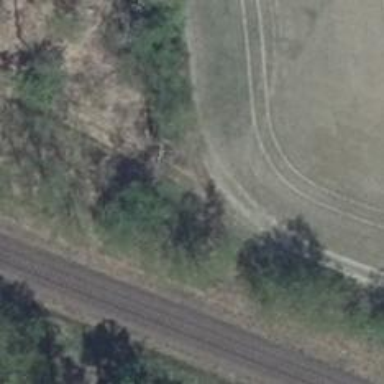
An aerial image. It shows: Dirt track road with grade 5 track type.